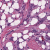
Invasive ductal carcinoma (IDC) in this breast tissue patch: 0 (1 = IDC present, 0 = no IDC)